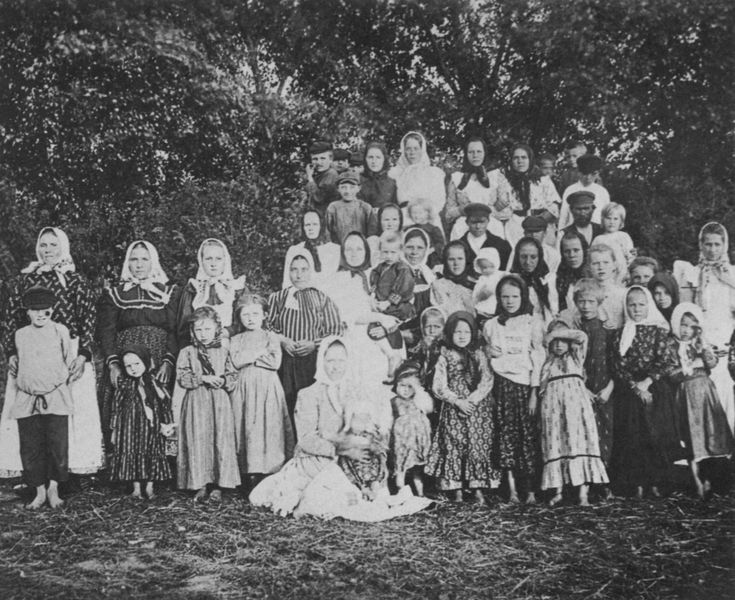
Titel: Frauen und Kinder auf dem Gut des Grafen Baranow
Künstler: Russischer Photograph
Schlagwörter: baum, blätter, dunkel, gruppe, himmel, laub, mann, schatten, weiß, bäume, frauen, landschaft, menschen, mädchen, sitzen, äste, frau, grau, hell, kleid, kleider, licht, männer, schwarz, gras, gürtel, wiese, haube, muster, jung, arm, mensch, stehen, erde, zweige, sonne, boden, land, stoff, familie, kind, mutter, schleifen, wald, kinder, garten, röcke, jungen, russland, dorf, tag, baby, taillen, weiblich, kopftuch, gestreift, streifen, junge, foto, fotografie, photographie, barfuß, knien, posieren, tasche, gruppenbild, reihen, kopftücher, aufnahme, gruppenfoto, aufstellung, familienfoto